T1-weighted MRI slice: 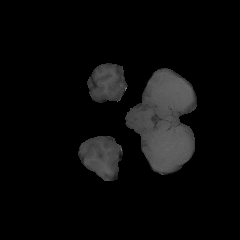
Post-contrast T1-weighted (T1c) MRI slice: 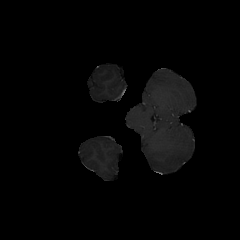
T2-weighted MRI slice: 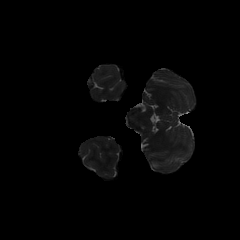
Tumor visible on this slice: no